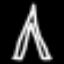
Label: The Eiffel Tower